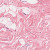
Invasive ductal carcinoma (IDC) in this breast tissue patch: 0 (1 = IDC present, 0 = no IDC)